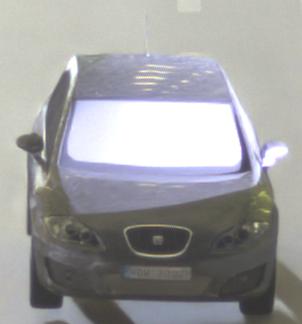
Make: SEAT
Model: Leon 1.4
Detailed model: Leon (1P)
Model produced from: 2009/04
Model produced until: 2010/08
Doors: 5
Color: gray
Road condition: dry road
Daytime: night
Contrast: high contrast